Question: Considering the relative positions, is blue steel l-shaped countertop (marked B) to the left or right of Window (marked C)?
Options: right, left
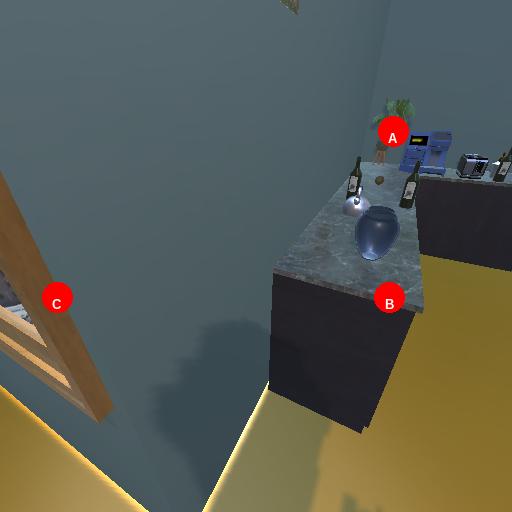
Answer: right